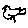
Label: bird